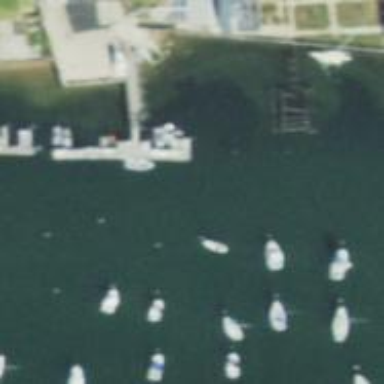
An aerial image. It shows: Man-made pier.